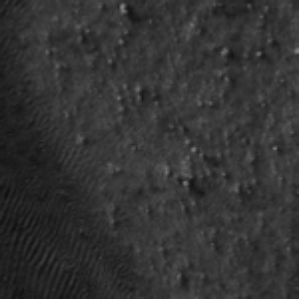
Label: frost